Aerial crown-view tile of a tropical tree (Barro Colorado Island, Panama), acquired 20250317:
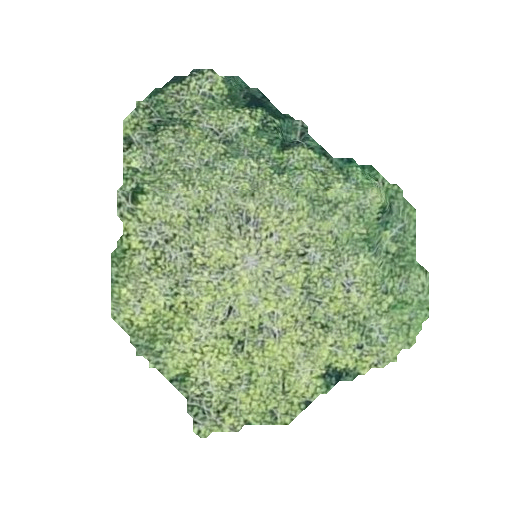
Species: Virola surinamensis
GBIF accepted scientific name: Virola surinamensis
Crown area: 120.498 m²